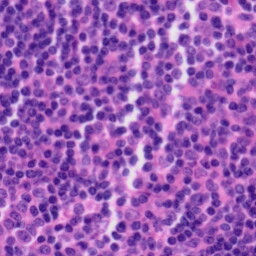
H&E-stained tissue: Tonsil